Breast ultrasound image
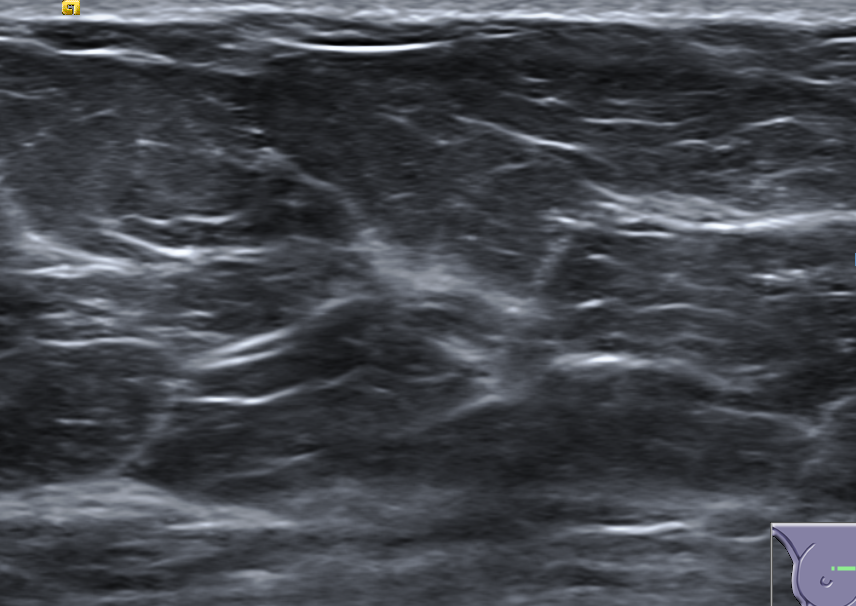
Diagnosis: normal